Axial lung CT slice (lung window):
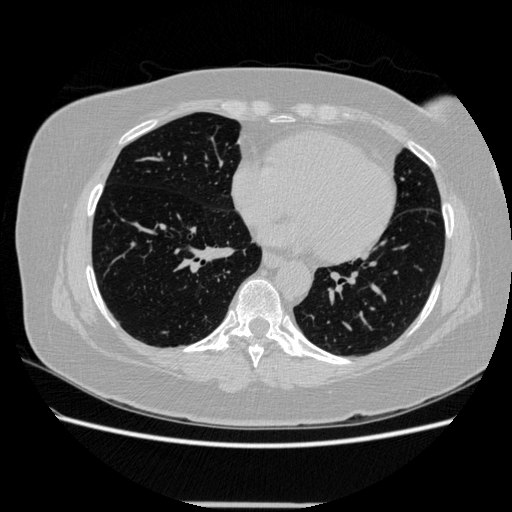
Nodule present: no